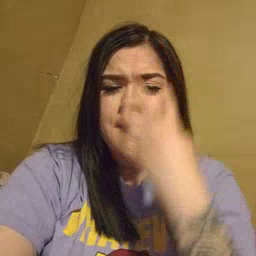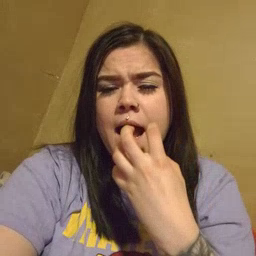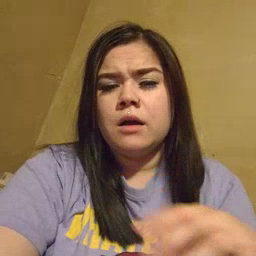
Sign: mad